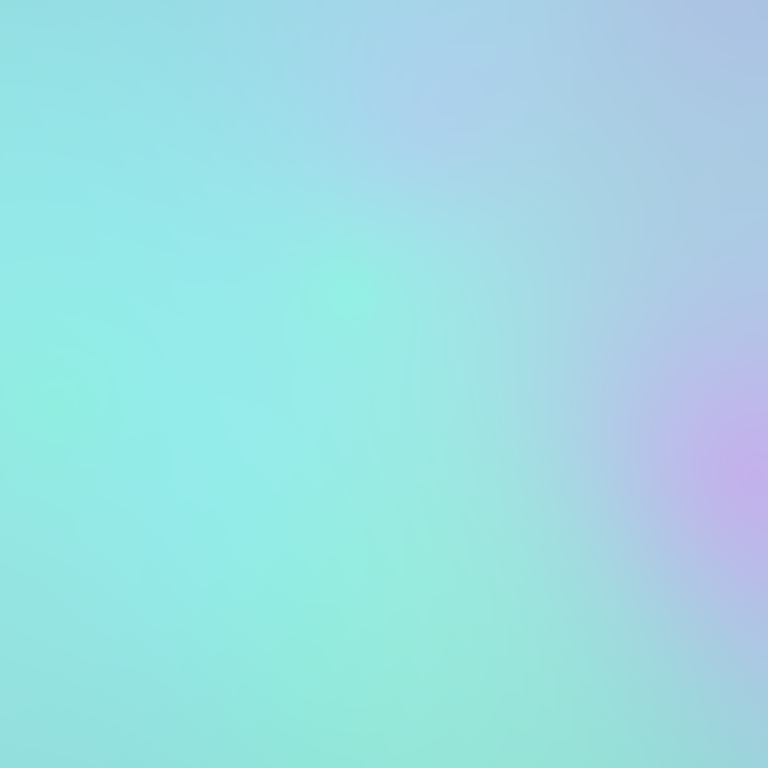
Abstract light effect, smooth gradient from soft teal to gentle lavender, serene atmosphere, diffuse glow, no room, no furniture, no objects.